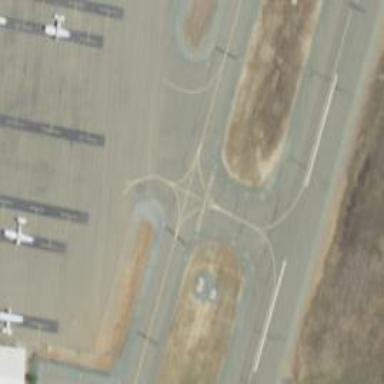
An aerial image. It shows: Image of taxiway at airport.